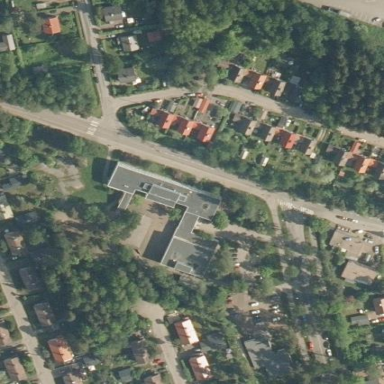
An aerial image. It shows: School building.